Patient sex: M
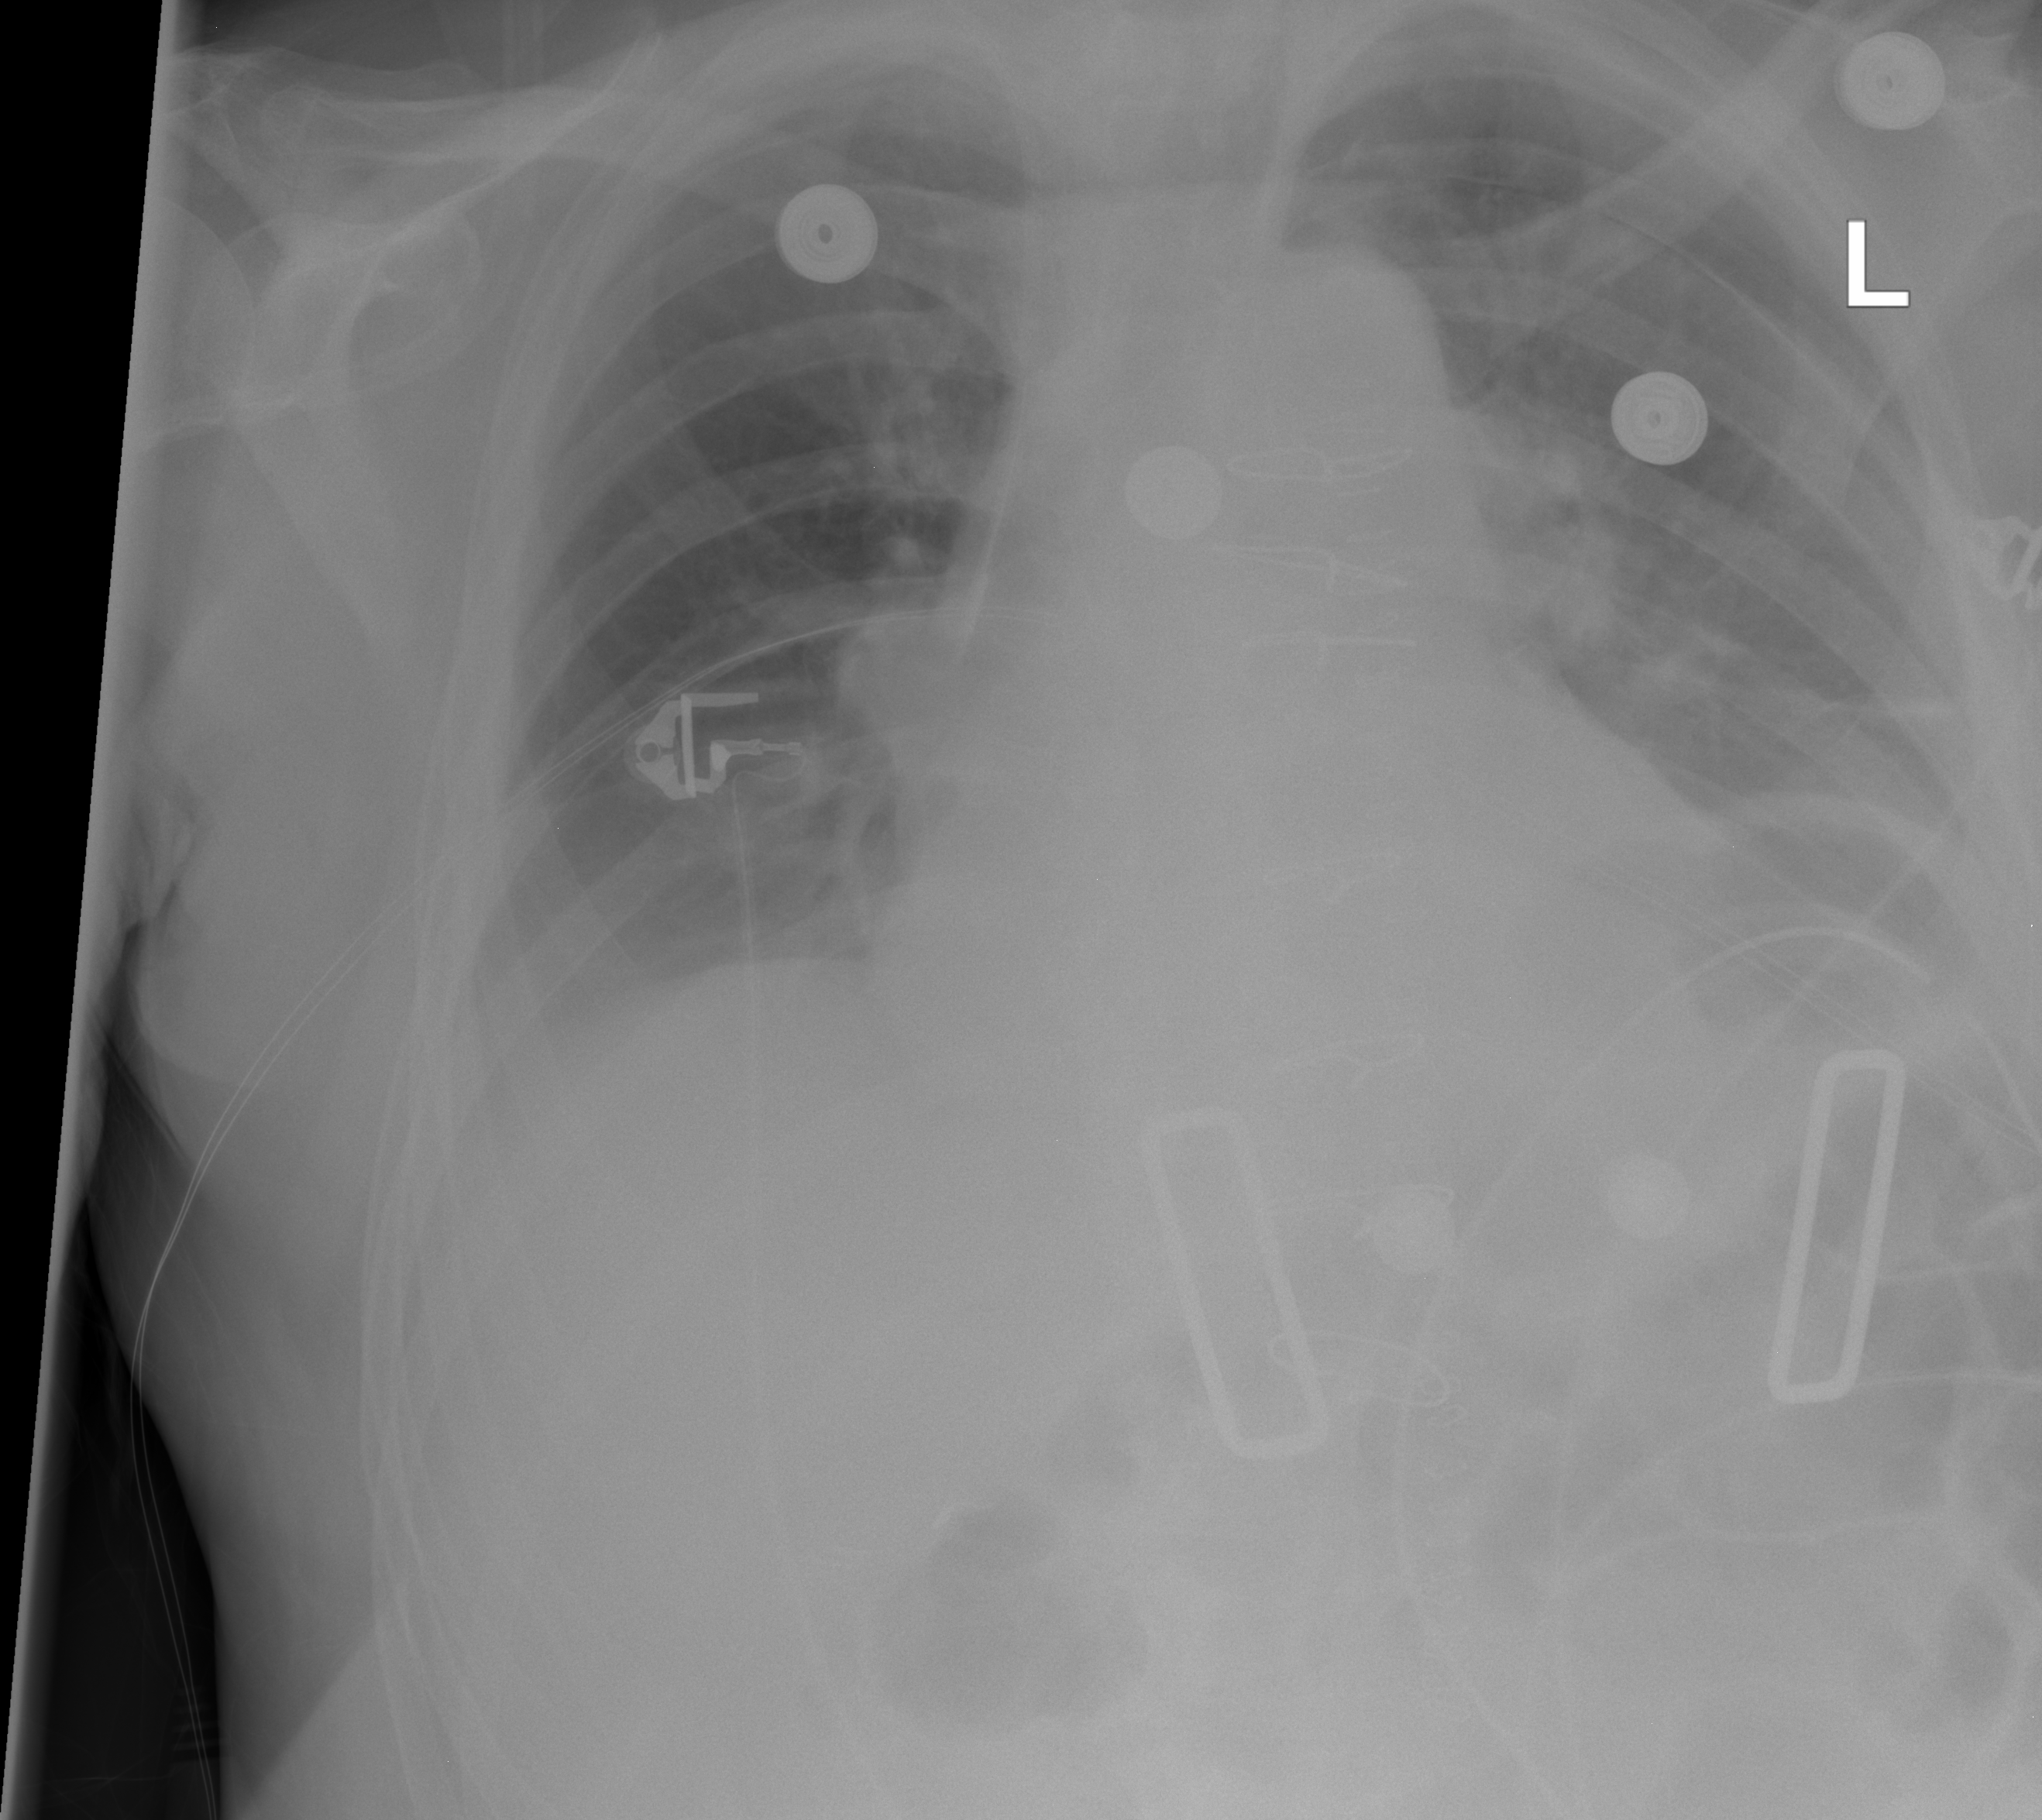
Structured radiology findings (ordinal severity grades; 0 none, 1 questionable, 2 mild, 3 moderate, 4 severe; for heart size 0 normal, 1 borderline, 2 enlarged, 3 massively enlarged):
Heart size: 2
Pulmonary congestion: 0
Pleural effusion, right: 0
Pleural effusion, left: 2
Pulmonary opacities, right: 0
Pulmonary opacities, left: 1
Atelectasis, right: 0
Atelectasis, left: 2